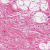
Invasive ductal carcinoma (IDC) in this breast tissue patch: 0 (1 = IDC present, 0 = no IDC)